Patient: sex M, age 40
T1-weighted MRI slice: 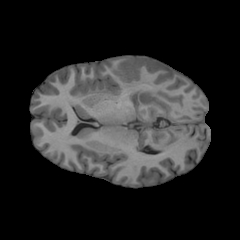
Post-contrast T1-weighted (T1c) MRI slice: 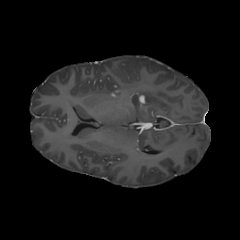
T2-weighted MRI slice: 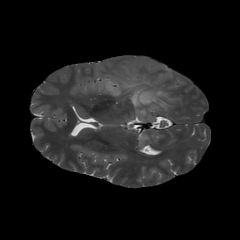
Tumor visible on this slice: yes
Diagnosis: Astrocytoma, IDH-mutant
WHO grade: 3